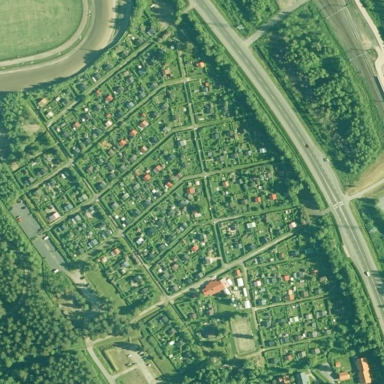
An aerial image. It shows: Allotments area.